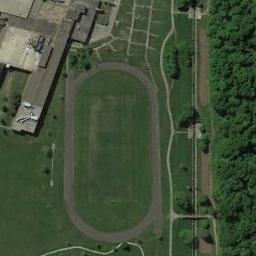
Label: ground_track_field